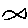
Label: fish